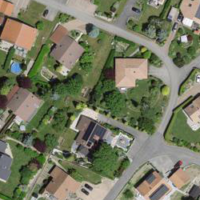
EUNIS habitat code: 54
Species observed at this site:
Orchis militaris
Euonymus europaeus
Fagus sylvatica